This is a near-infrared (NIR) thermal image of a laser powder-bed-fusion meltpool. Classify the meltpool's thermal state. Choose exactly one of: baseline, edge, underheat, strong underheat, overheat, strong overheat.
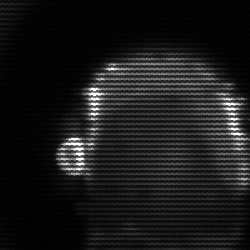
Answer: baseline